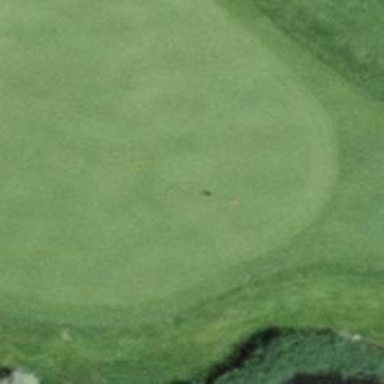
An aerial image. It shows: View of golf hole.